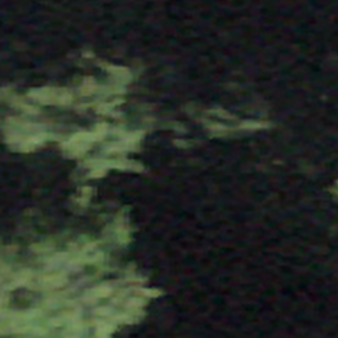
Label: other